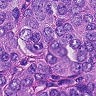
Metastatic tissue present: yes